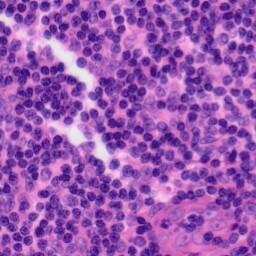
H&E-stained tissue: Tonsil